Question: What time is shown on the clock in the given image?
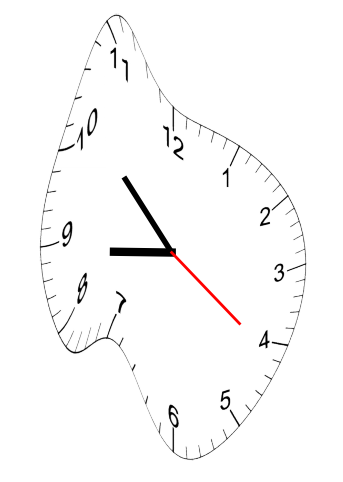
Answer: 08:52:21